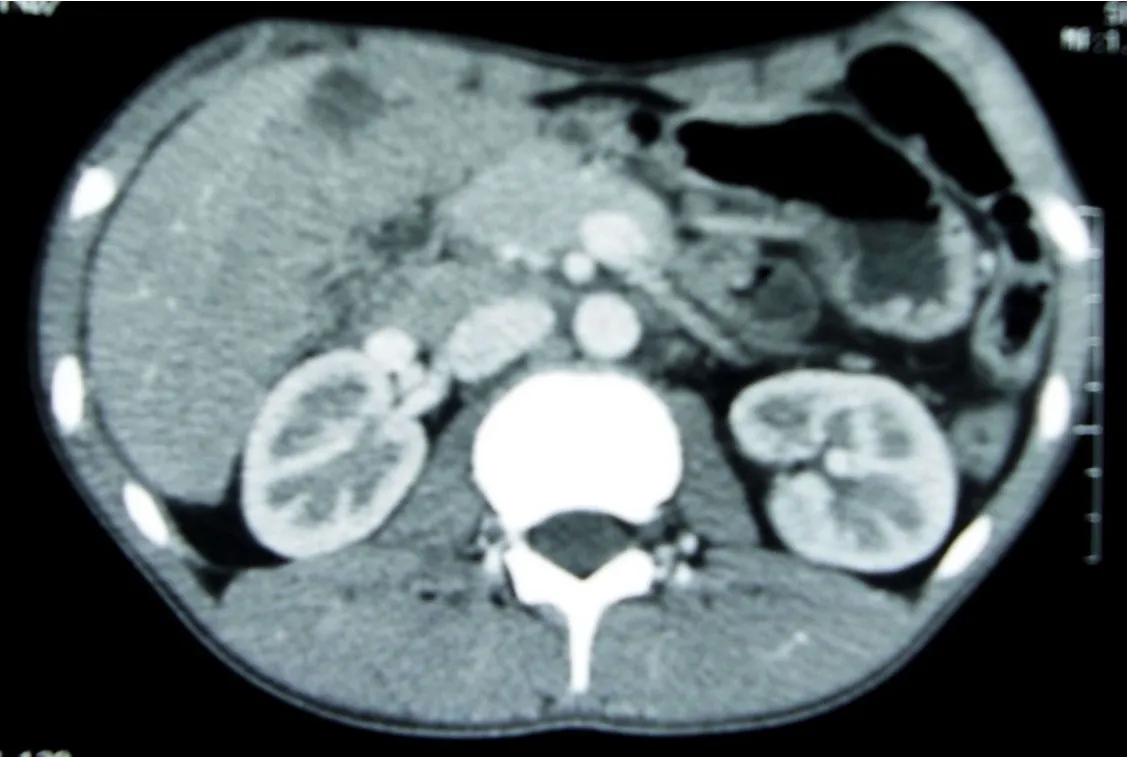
Image peroperatoire revelant des adherences entre la paroi abdominale anterieure et le carrefour ileo-caecal place au niveau de la fosse
iliaque gauche.
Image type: radiology (ct)